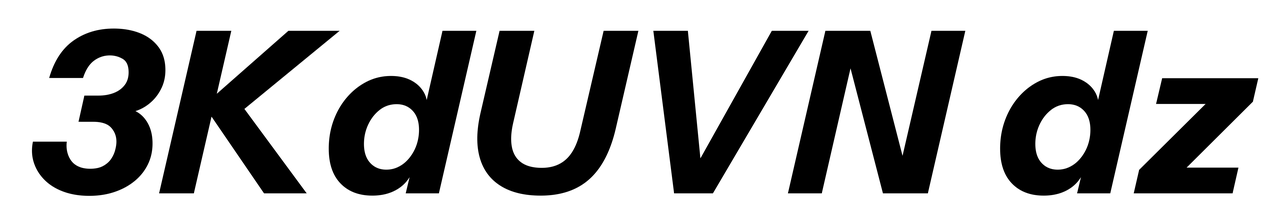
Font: InstrumentSans-Italic_Bold_Italic